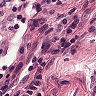
Metastatic tissue present: no